Interaction volume radius: 10 \u00c5
Interaction volume height: 10 \u00c5
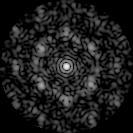
Disorder parameter: 0.6095